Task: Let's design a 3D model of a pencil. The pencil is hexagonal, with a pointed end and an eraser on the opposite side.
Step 65:
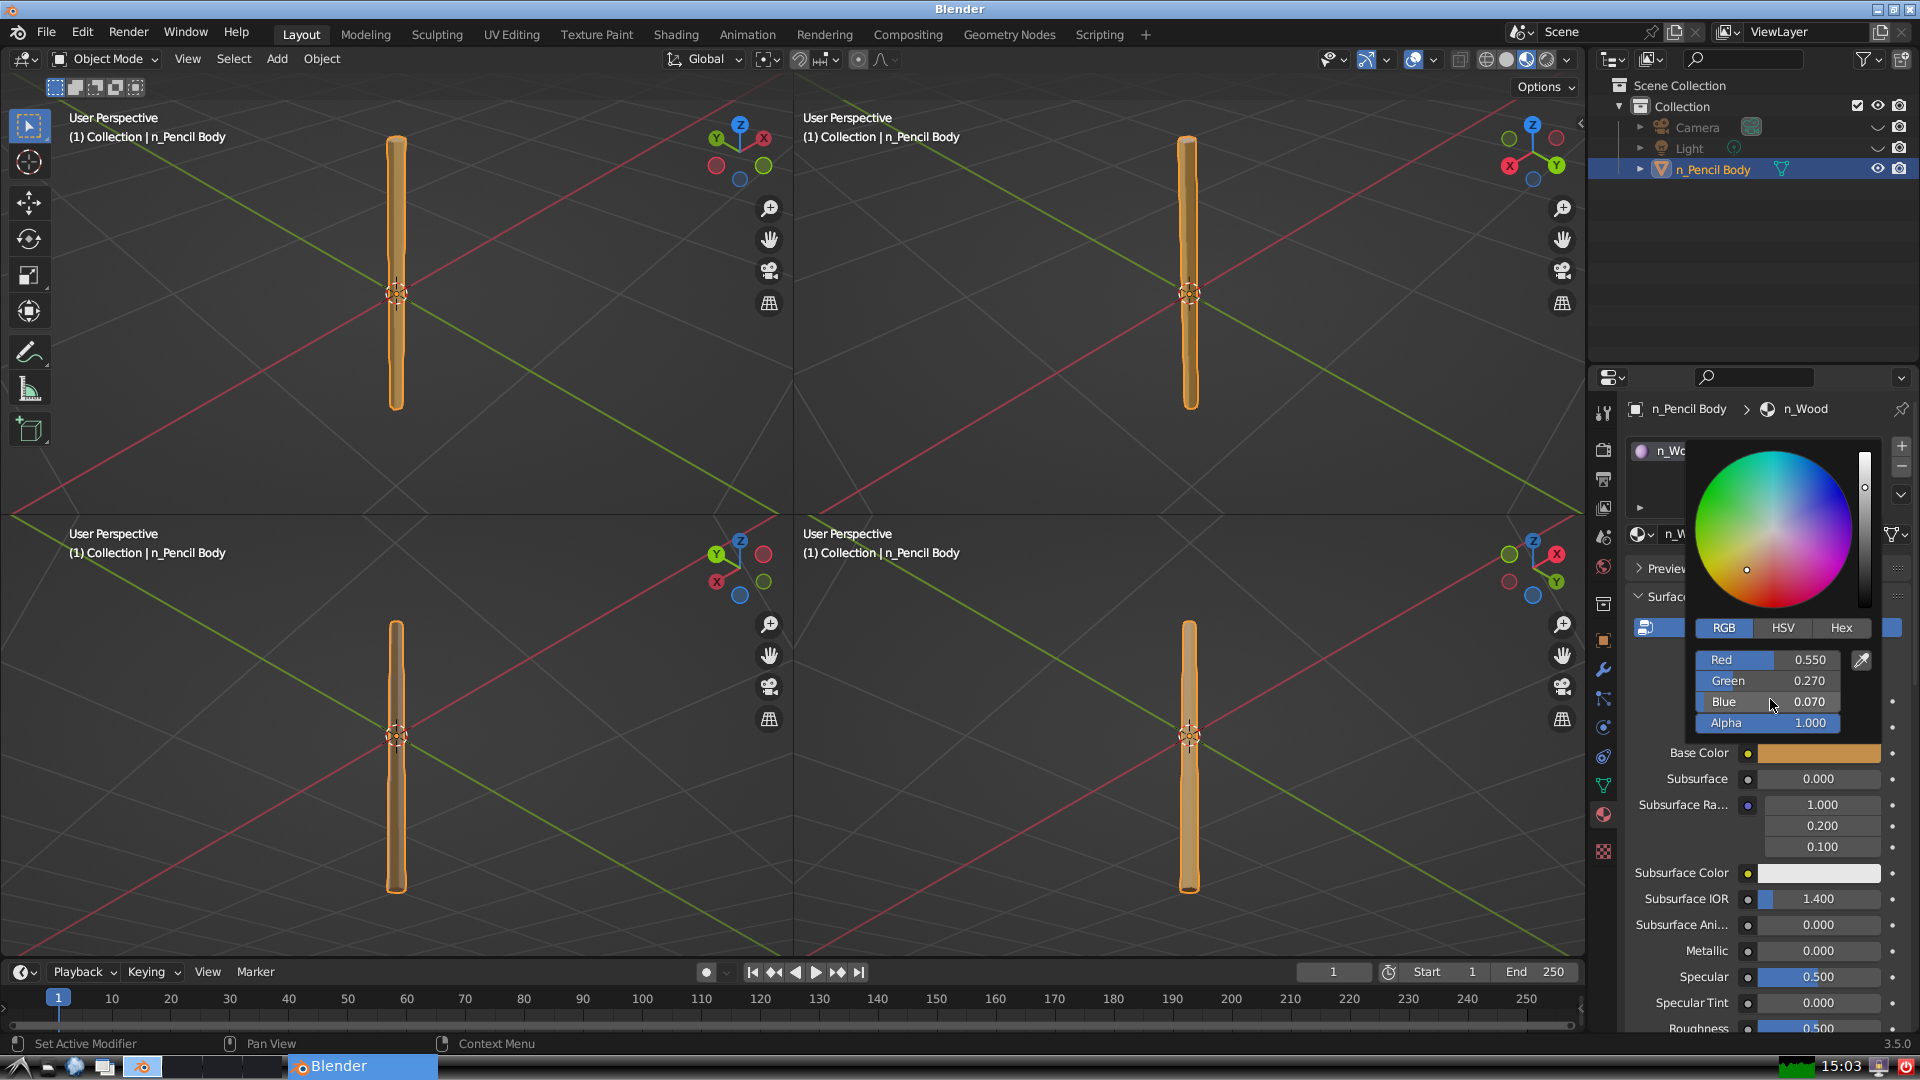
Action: {"mouse_move": [1816, 750]}